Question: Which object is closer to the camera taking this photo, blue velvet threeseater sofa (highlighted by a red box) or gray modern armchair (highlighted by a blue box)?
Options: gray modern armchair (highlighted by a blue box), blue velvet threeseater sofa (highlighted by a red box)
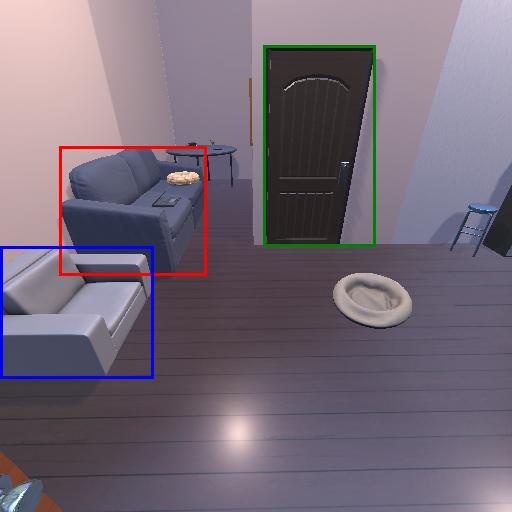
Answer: gray modern armchair (highlighted by a blue box)